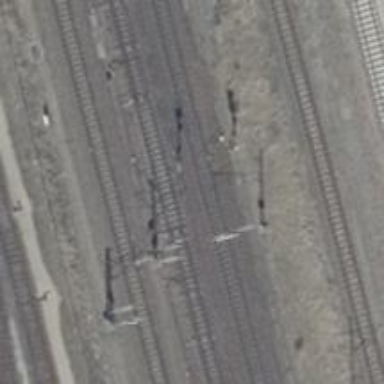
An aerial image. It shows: Milestone along the railway track with catenary mast.